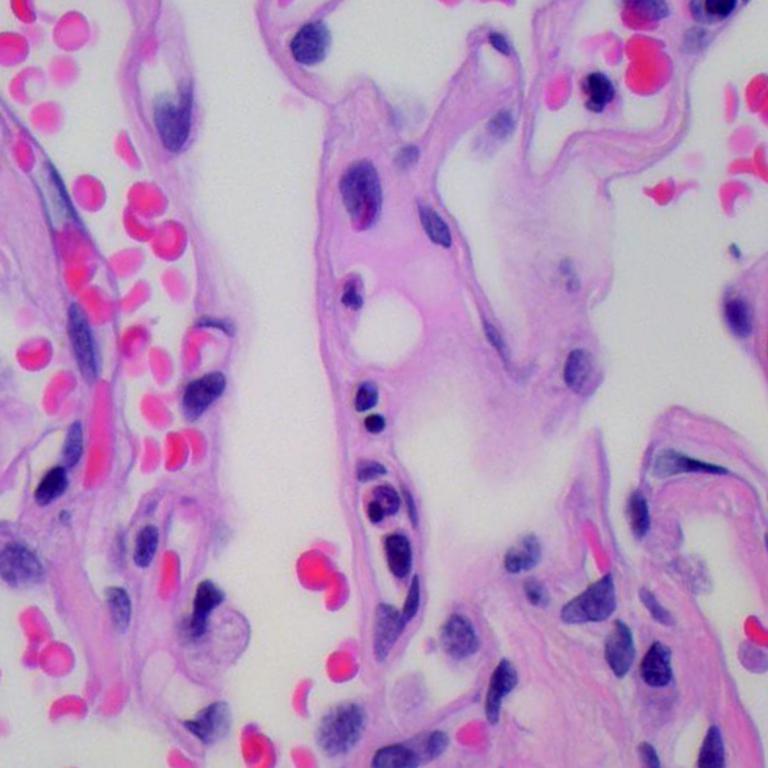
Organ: lung
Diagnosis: benign